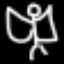
Label: angel